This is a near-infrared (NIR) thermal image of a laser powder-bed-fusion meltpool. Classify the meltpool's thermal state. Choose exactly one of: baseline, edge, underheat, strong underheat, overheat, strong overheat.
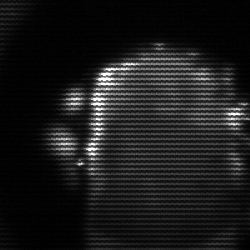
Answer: baseline